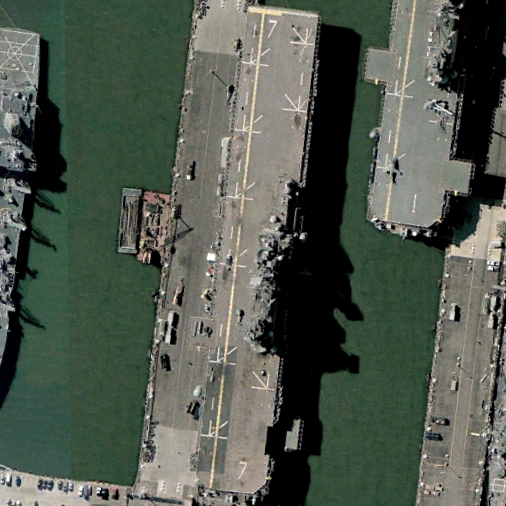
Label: assault